Aerial crown-view tile of a tropical tree (Barro Colorado Island, Panama), acquired 20250715:
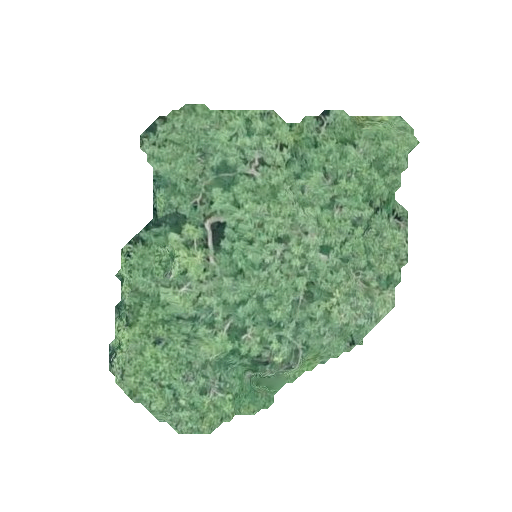
Species: Astronium graveolens
GBIF accepted scientific name: Astronium graveolens
Crown area: 109.726 m²